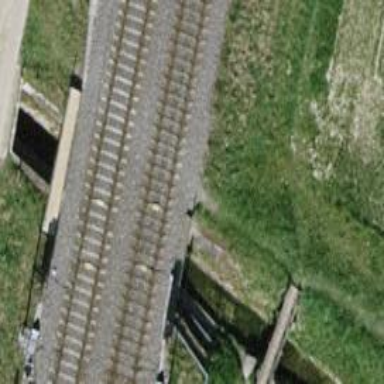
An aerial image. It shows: Bridge over electrified railway with contact line.